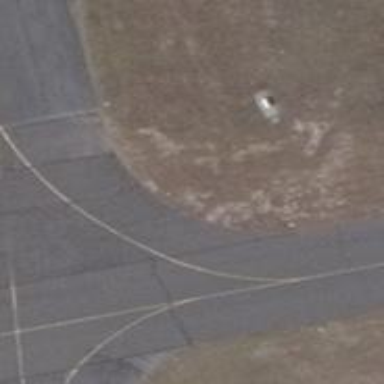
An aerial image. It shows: Taxiway edge marked with aviation lights.